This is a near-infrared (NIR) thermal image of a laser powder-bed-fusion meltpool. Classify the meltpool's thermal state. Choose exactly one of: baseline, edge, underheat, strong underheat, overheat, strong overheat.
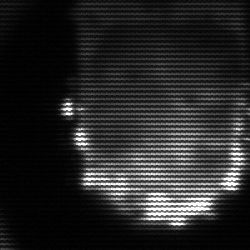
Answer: baseline